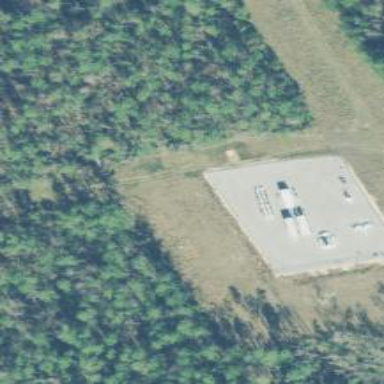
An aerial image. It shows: Fence surrounding measurement substation.